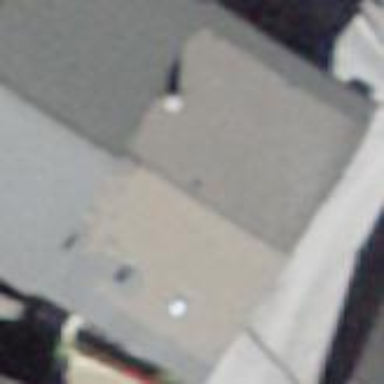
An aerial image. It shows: Building with tile roof.